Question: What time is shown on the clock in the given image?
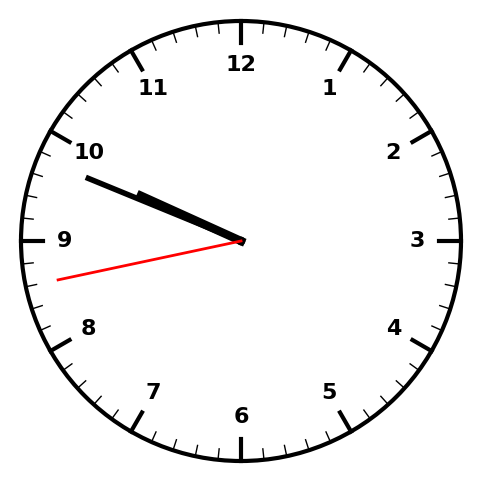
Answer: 09:48:43